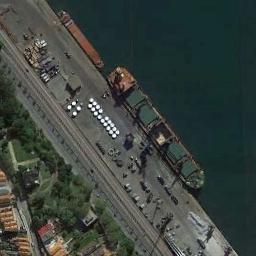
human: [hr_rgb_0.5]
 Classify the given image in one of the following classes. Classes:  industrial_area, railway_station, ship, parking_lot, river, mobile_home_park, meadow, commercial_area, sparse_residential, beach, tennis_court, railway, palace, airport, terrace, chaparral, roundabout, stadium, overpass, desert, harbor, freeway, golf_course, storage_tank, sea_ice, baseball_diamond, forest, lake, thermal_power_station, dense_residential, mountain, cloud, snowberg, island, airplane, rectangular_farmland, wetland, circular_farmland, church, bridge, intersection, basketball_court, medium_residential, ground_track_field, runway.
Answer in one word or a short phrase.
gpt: ship